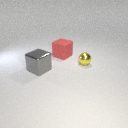
large gray metal cube to the left of small yellow metal sphere